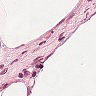
Metastatic tissue present: no